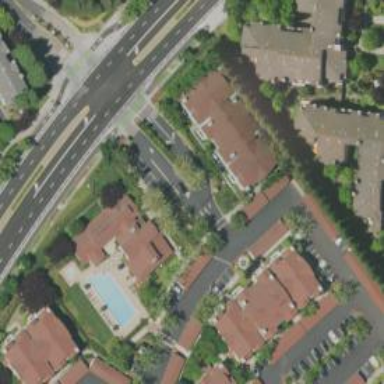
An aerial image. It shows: Residential road with sidewalk on the left.